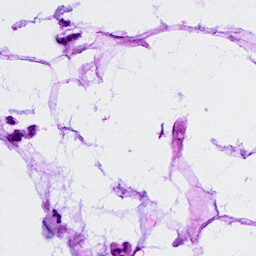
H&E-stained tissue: Breast